Interaction volume radius: 5 \u00c5
Interaction volume height: 25 \u00c5
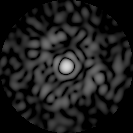
Disorder parameter: 0.8104